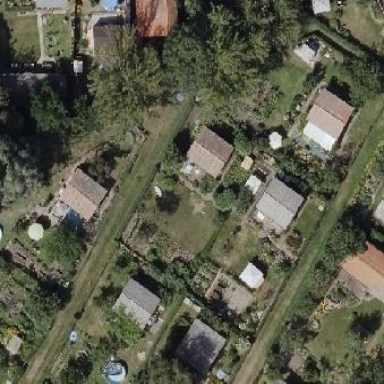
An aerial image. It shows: Fenced plot in the allotments area.